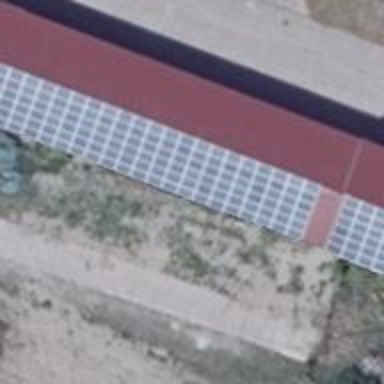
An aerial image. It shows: Small solar photovoltaic panel generator is producing electricity.